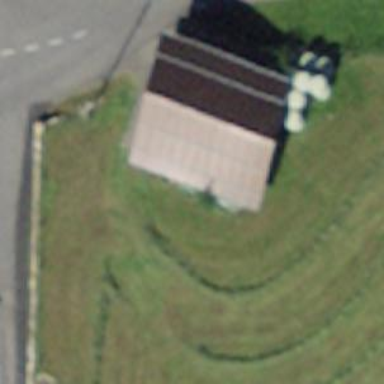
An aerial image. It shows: Rural barn.